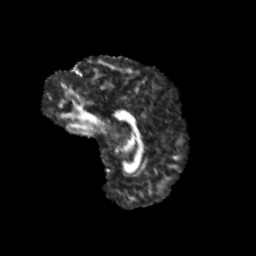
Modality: FA
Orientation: sagittal
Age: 12
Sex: male
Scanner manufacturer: siemens
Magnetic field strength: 3 T
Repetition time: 3.8 s
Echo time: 0.07 s